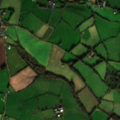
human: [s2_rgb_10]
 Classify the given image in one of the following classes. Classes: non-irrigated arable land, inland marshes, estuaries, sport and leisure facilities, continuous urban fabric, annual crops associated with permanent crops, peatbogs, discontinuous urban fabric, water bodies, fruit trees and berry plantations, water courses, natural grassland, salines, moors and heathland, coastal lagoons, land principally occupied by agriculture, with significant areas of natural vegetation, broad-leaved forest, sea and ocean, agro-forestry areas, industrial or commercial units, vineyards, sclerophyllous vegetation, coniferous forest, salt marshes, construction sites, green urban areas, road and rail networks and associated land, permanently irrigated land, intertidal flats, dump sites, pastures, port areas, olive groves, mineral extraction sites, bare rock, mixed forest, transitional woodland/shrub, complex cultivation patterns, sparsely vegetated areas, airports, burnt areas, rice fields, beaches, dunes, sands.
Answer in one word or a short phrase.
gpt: non-irrigated arable land, pastures